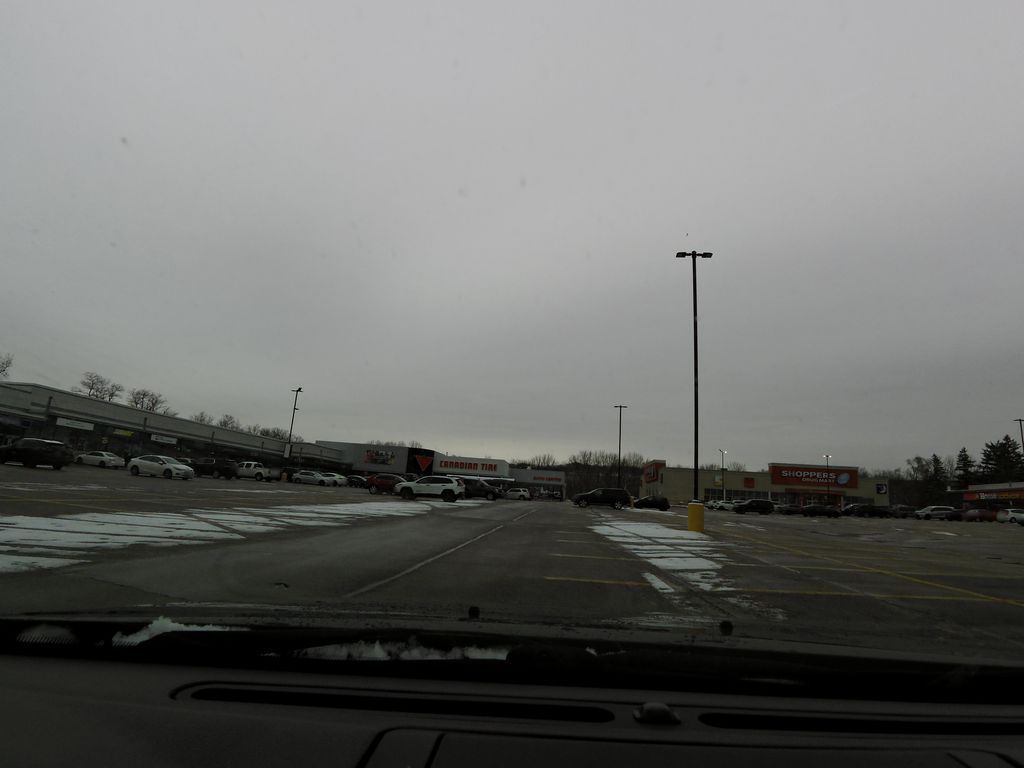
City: hamilton